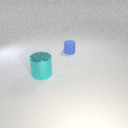
large cyan metal cylinder to the left of small blue rubber cylinder